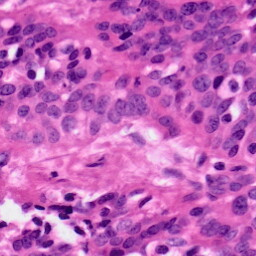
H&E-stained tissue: Ovarian